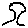
Label: tree